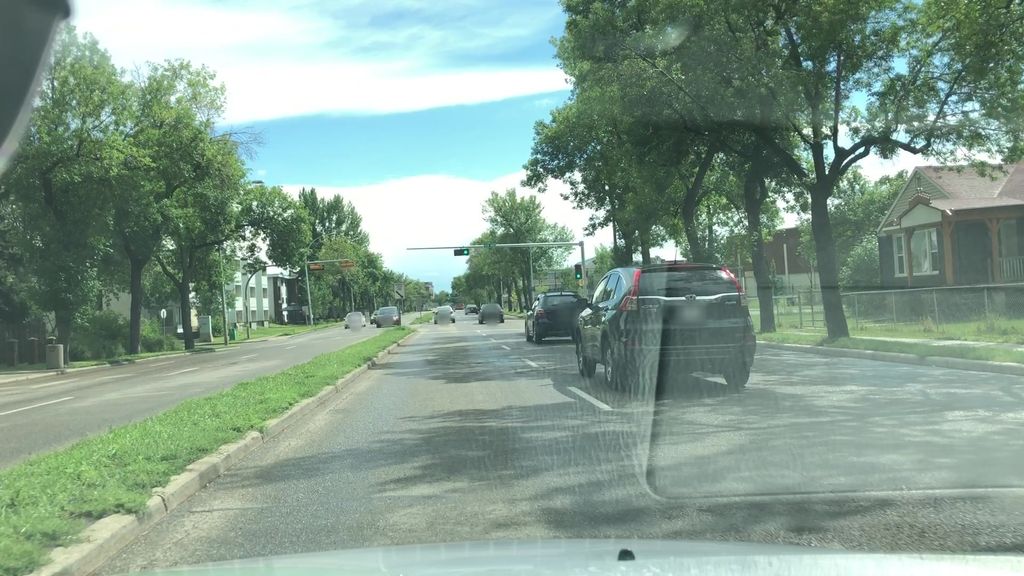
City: edmonton